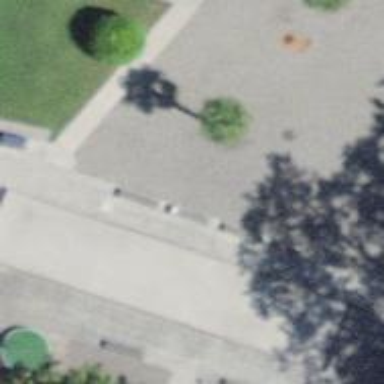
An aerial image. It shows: Concrete bench.